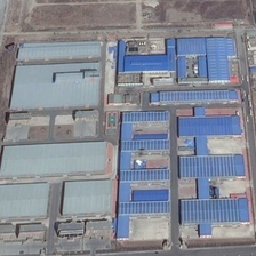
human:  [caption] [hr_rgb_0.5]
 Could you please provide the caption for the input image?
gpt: The blue factory buildings make up the area.

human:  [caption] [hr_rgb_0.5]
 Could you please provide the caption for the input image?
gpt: Blue factory buildings make up this area.

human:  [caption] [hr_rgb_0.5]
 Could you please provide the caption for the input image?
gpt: A blue factory building constitutes the area.

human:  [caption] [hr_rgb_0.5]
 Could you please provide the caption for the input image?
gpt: The buildings of the blue factory make up this area.

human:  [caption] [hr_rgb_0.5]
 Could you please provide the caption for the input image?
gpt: Blue factory buildings make up the area.